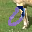
Label: 0